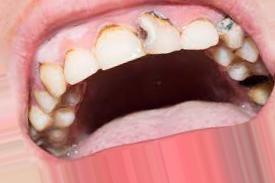
Condition: Caries